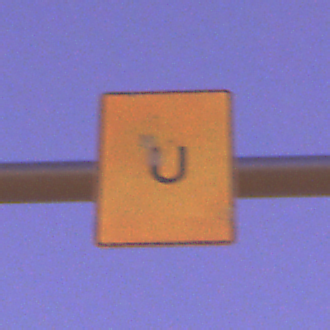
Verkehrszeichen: AnkuendigungOderFortsetzungUmleitungOhnePfeilsymbol
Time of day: Night
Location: Outdoor (Urban)
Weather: Clear
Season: NotSpecified
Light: Artificial